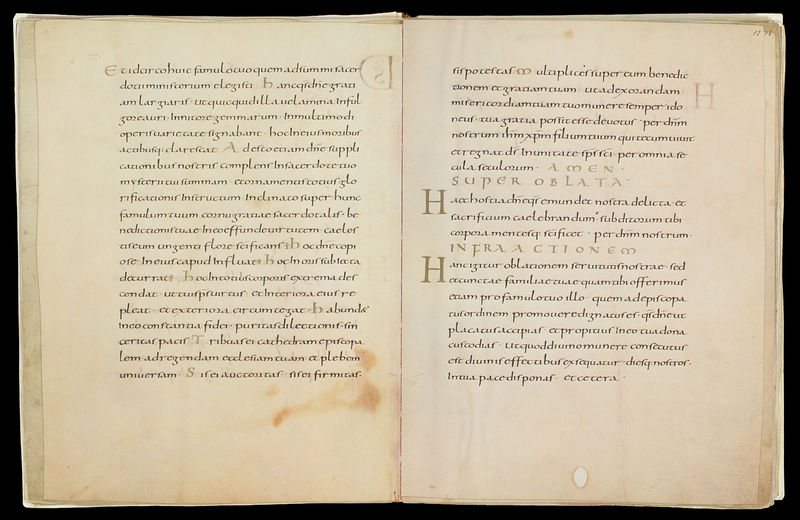
Titel: Drogo Sakramentar
Standort: Herstellungsort: Metz (EU - F)
Institution: Paris, Bibliothèque Nationale
Schlagwörter: weiß, braun, beige, bibel, schrift, zwei, foto, buch, seite, text, buchseite, flecken, seiten, mittelalter, super, latein, schmucklos, doppelseite, geschrieben, amen, h, felckig, oblata, 1211